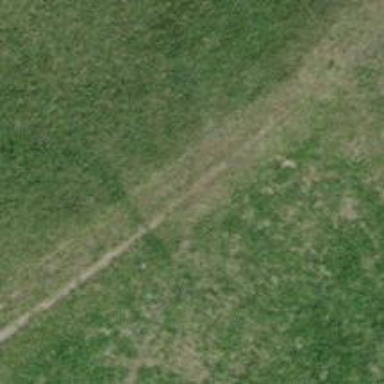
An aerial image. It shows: Grass track road with grade3 tracktype.